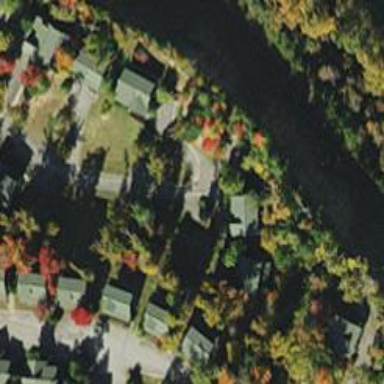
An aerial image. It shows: Residential road.